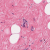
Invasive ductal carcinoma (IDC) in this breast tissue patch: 0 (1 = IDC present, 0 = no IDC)